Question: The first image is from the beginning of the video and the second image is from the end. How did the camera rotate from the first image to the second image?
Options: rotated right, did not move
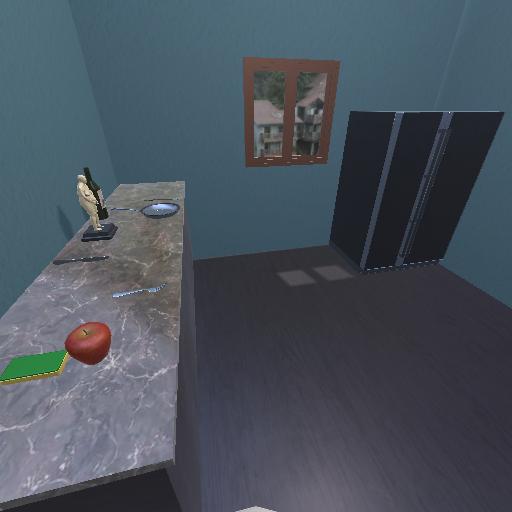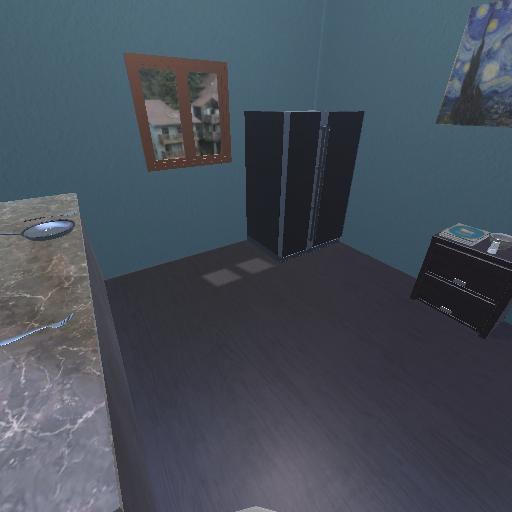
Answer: rotated right